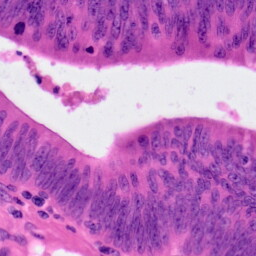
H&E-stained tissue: Colon